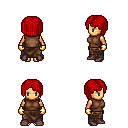
a pixel art fantasy rpg character, female body template, human, tanned skin, brown sleeveless shirt, robe skirt, red pageboy hairstyle, gold gloves, maroon shoes, four views (front, back, left, right), 2x2 character sprite sheet, small pixel art, hard edges, no anti-aliasing